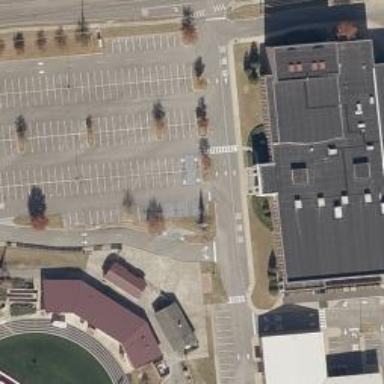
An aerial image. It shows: Parking space.